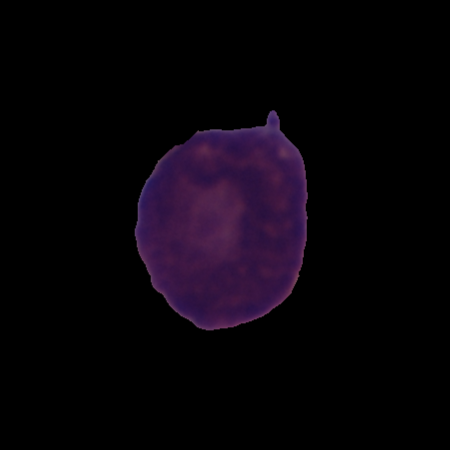
Label: cancer